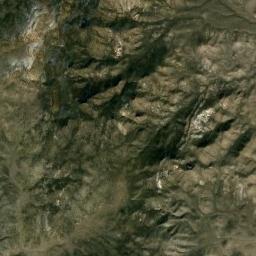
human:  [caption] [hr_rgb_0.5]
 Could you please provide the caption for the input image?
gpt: The vegetation coverage of the mountains is low .

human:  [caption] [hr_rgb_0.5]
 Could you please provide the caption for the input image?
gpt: The mountain is uneven and rough .

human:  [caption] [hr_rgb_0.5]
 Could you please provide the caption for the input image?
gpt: The folded mountain consists of some ridges and valleys of different sizes .

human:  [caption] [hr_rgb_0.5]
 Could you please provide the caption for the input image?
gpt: The mountain is consist of half of green plants and half of bare land .

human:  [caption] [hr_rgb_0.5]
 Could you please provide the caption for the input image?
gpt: There are some ravines on the brown mountain .